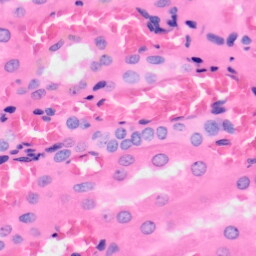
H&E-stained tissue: Kidney